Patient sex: M
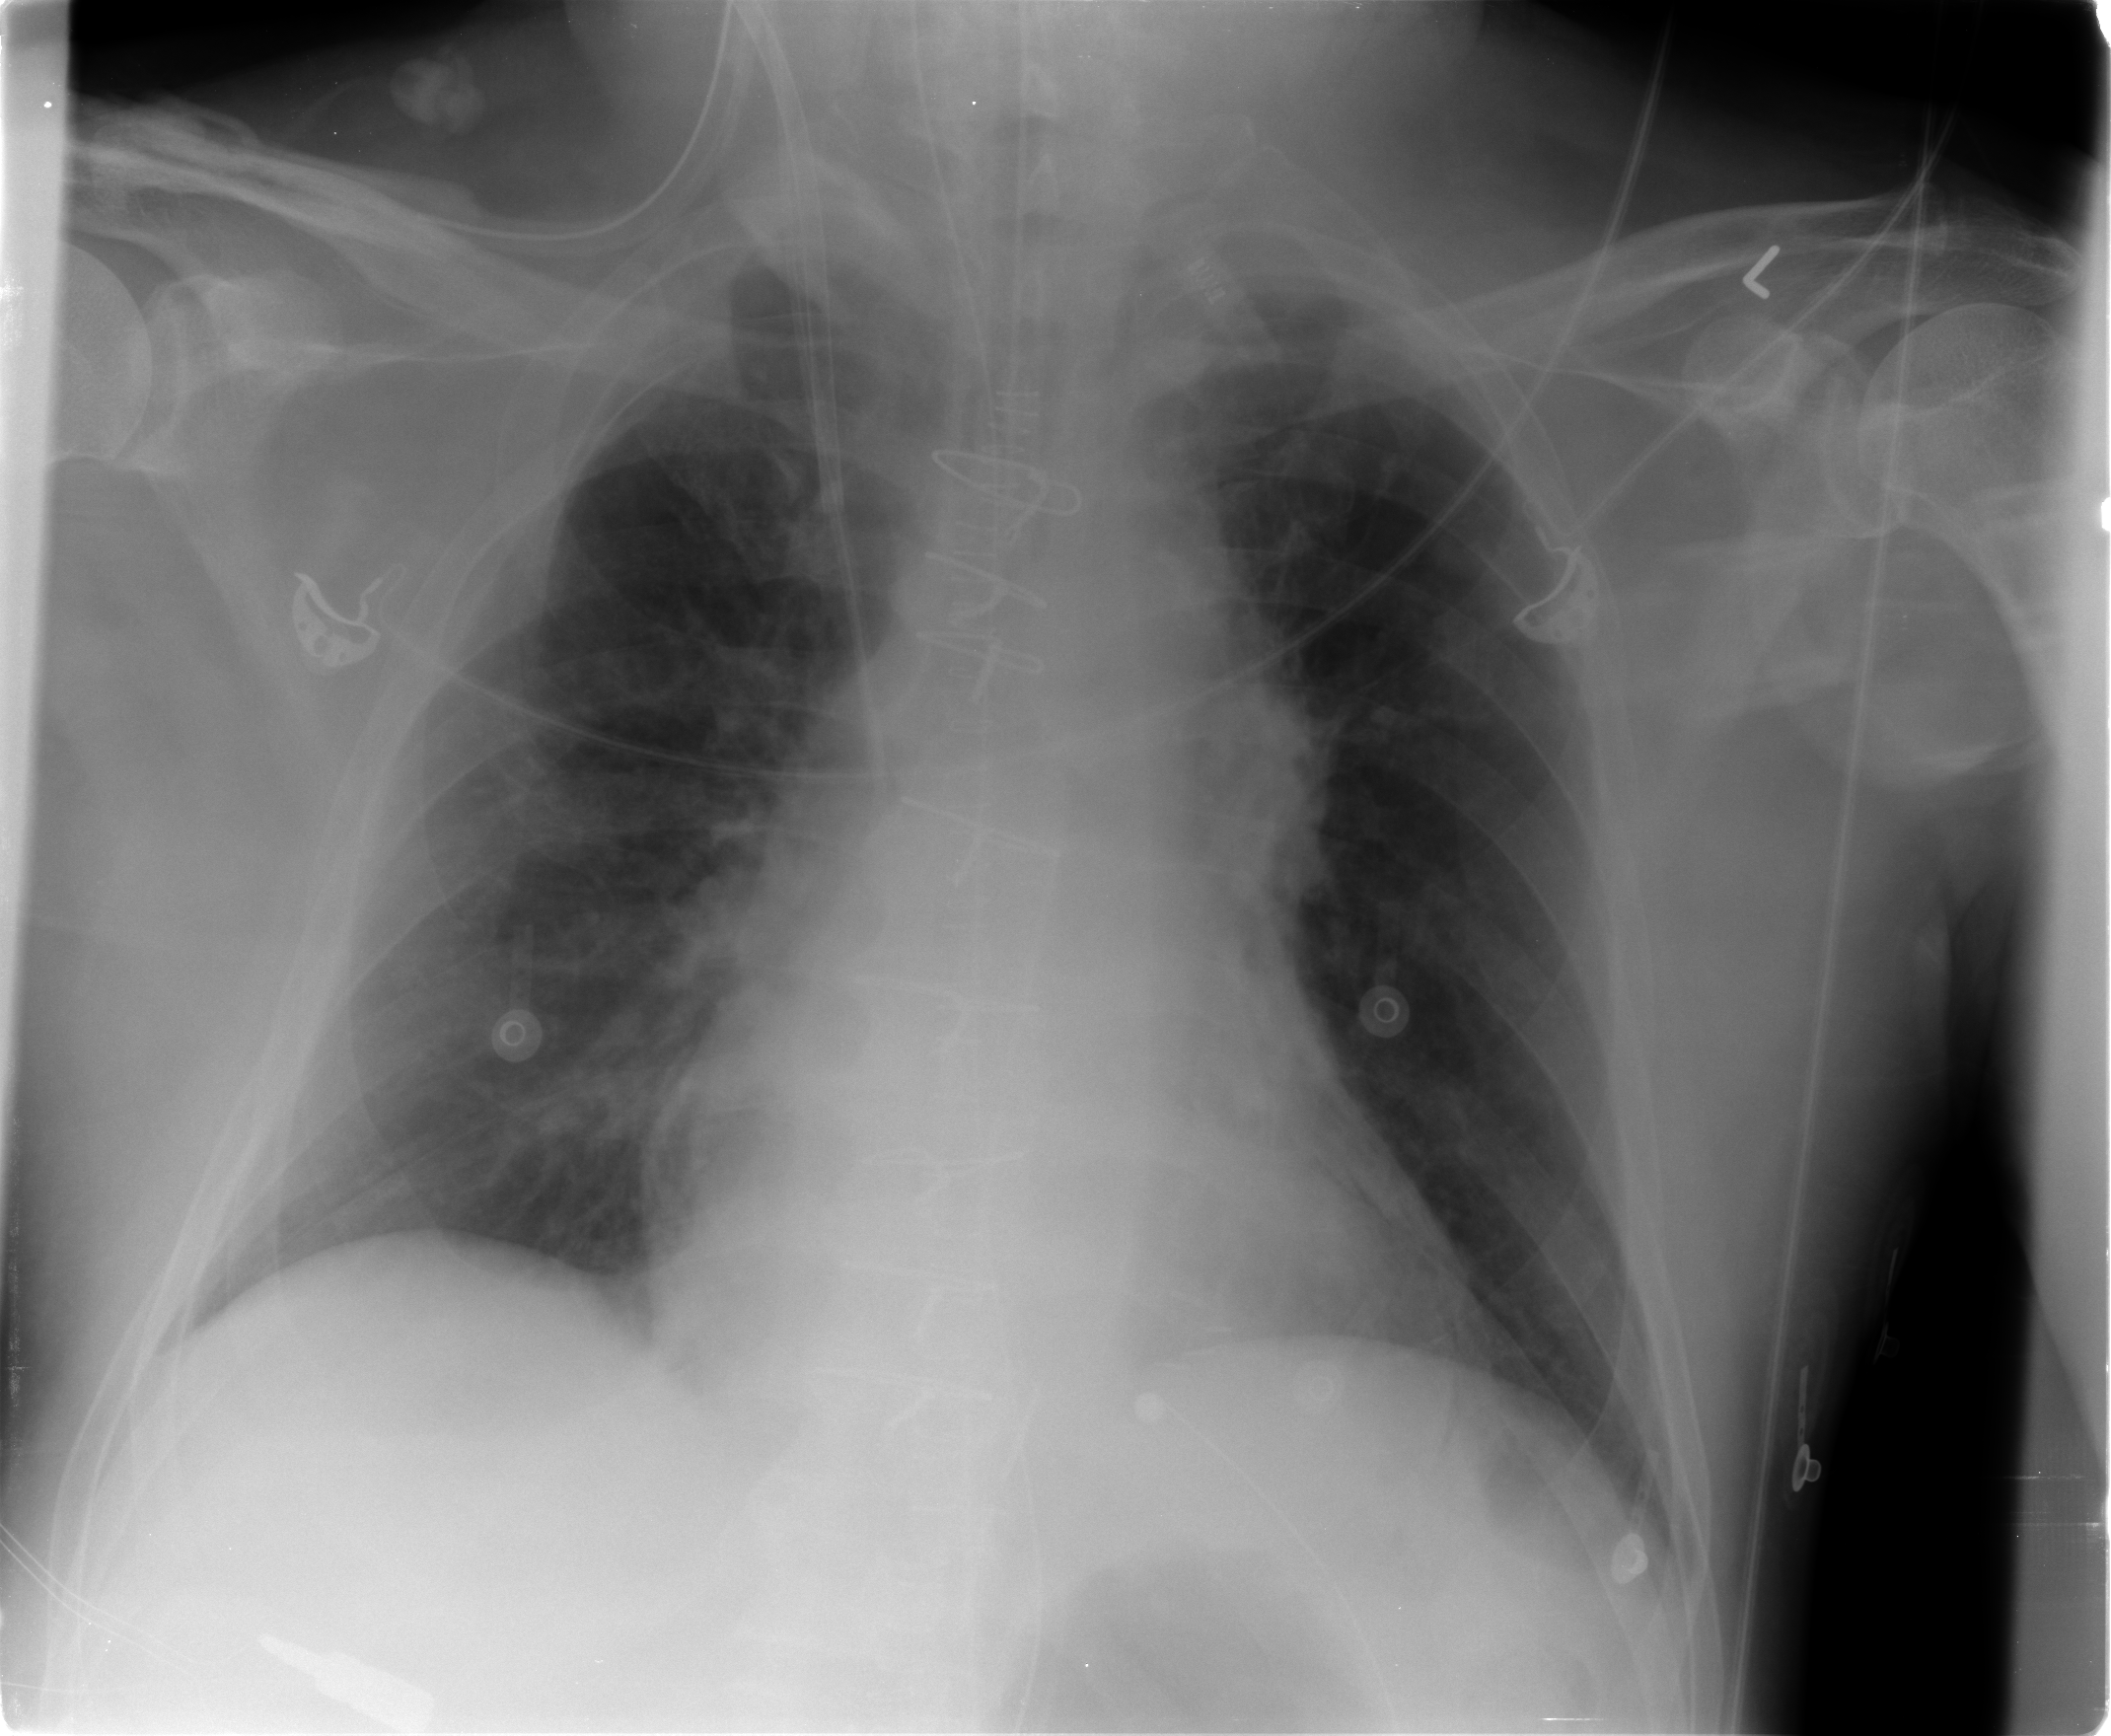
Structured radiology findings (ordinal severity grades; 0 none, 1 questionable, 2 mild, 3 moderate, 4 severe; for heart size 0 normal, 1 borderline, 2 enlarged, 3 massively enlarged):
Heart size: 1
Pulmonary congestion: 2
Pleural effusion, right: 0
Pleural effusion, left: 0
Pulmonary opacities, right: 1
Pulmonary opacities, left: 1
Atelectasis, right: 2
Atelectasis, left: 2